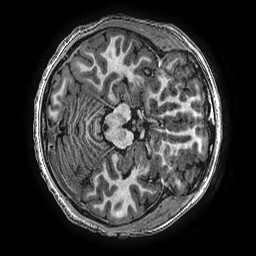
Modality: T1w
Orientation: axial
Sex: female
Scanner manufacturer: ge
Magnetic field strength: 3 T
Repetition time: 0.00766 s
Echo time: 0.003476 s